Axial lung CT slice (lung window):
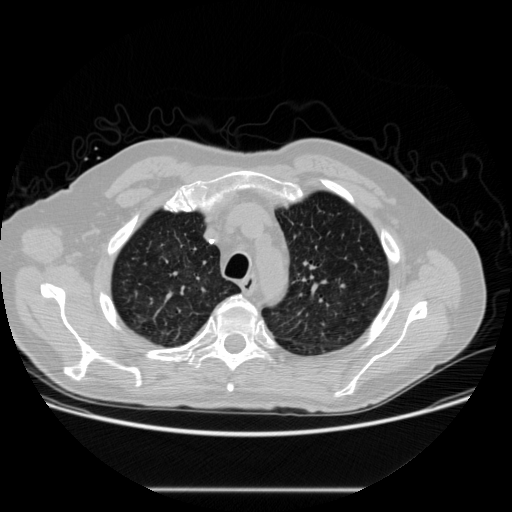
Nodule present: no